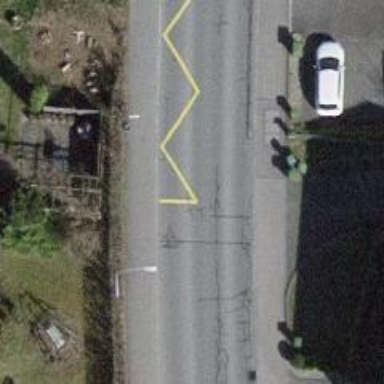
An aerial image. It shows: Bus stop with designated stop position for public transport.